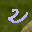
Label: 2